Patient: sex F, age 65
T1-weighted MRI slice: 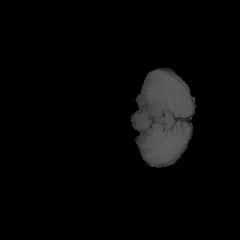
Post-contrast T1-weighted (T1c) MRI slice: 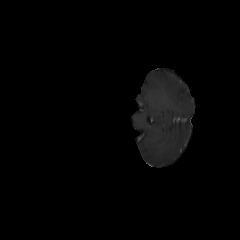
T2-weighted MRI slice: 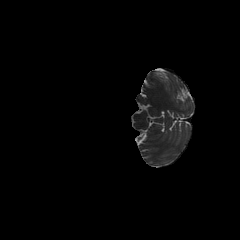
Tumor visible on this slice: no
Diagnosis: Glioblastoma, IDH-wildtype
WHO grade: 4